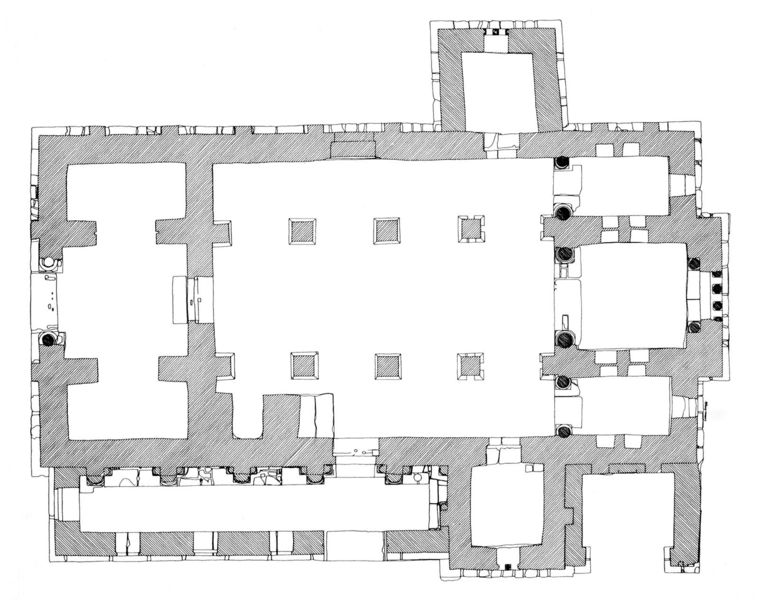
Titel: San Salvador de Valdediós
Standort: Villaviciosa (EU - E - Asturien)
Schlagwörter: weiß, pfeiler, schwarz, säule, tür, zeichnung, zimmer, haus, wand, architektur, kirche, pilaster, saal, vogelperspektive, treppe, treppen, tor, eingang, gang, nische, kloster, schraffur, schwarzweiß, altar, chor, kapelle, plan, tempel, abtei, geschoss, basilika, grundriss, kreuzgang, bauplan, vierung, halbsäule, stele, zweischiffig, seitenkapelle, chorraum, korridor